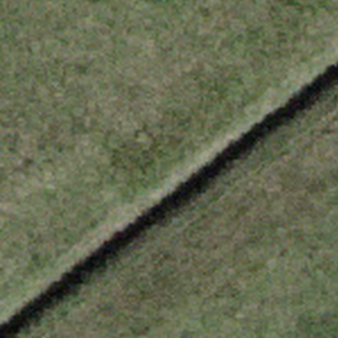
Label: other